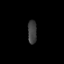
Tissue: prostate
Cell type: T cells
Senescence score: 0.2601
Nuclear area (px): 208
Mean DAPI intensity: 61.822